Question: I'm having issue with casting double to int in QtDeveloper. As you can see in picture bellow, 'x' is integer, and 'y' is double. When 'int x=static_cast<int>(y)' runs, 'x' should be -1, but it is 0. Please any idea why?
For bigger picture click <URL>

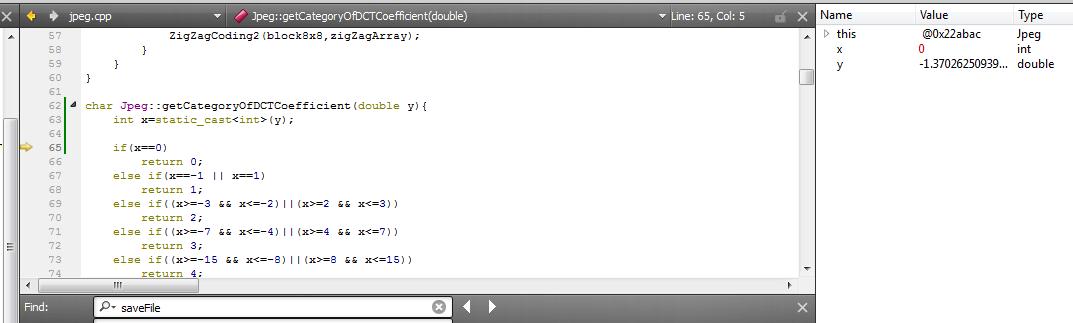
Answer: As <URL> said in his comment:
> Are you sure there isn't any negative exponent at the end of the
"Value" field, after the ellipsis?